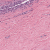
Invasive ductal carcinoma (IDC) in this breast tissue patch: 0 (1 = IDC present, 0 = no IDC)